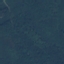
Land use / land cover class: Forest